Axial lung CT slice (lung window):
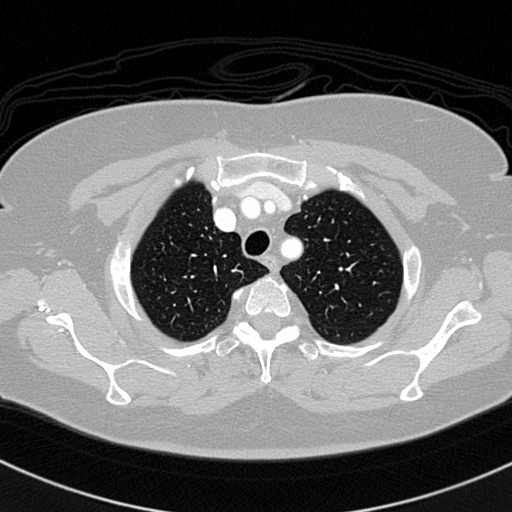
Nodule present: no